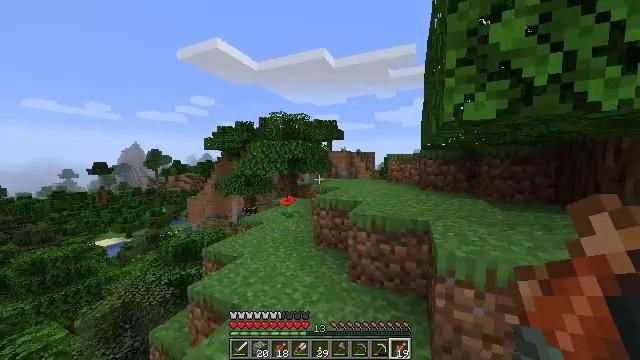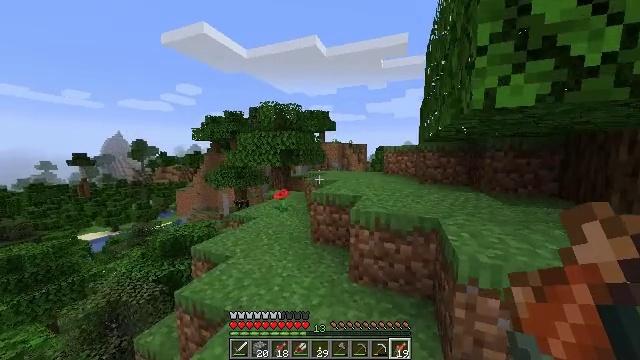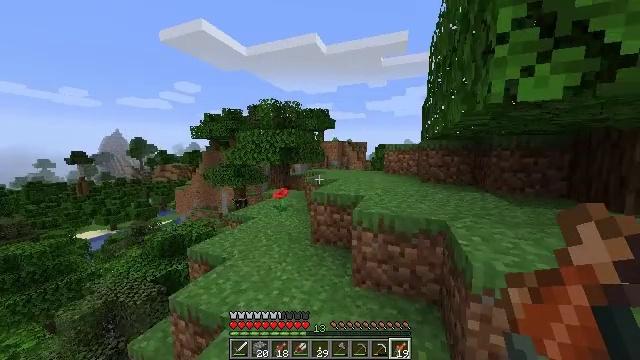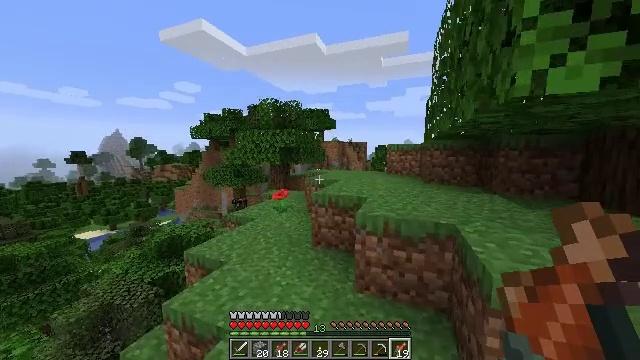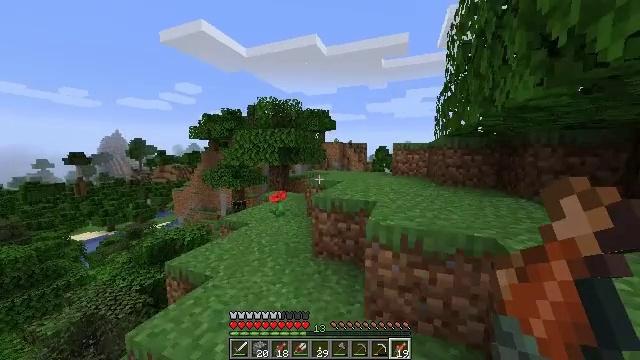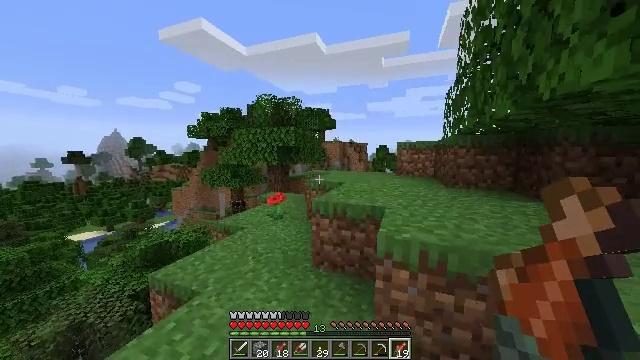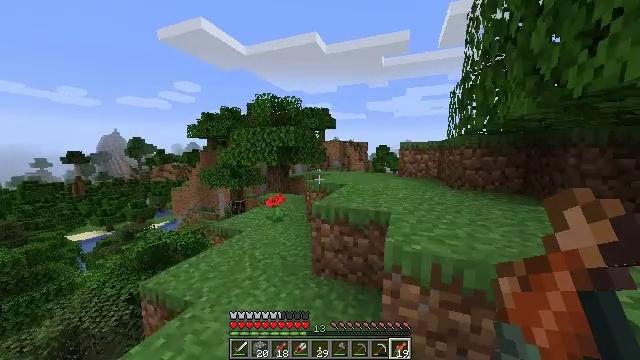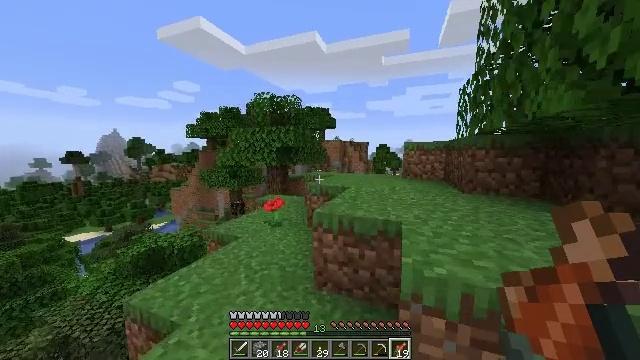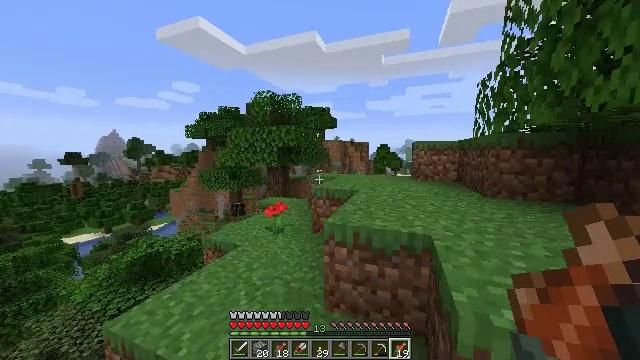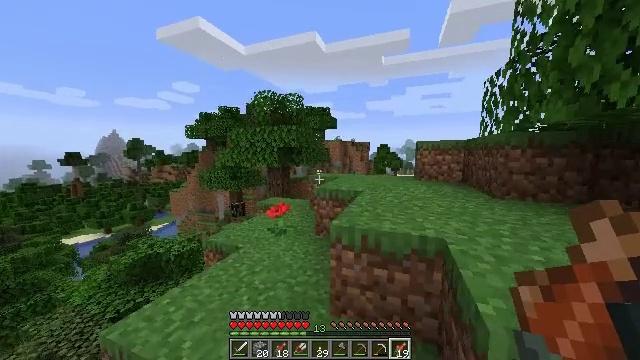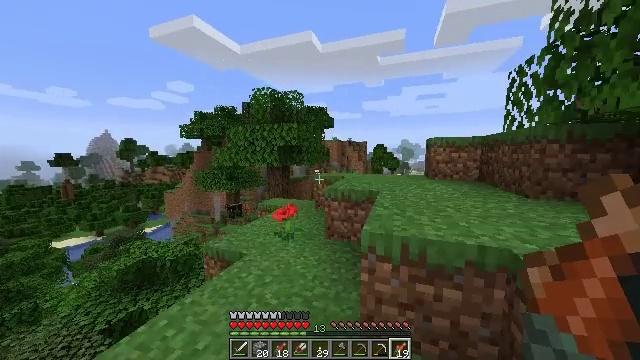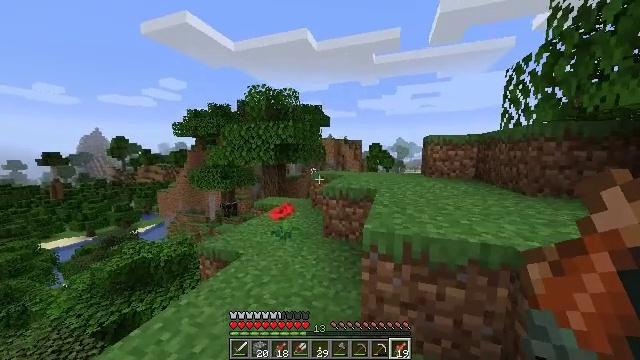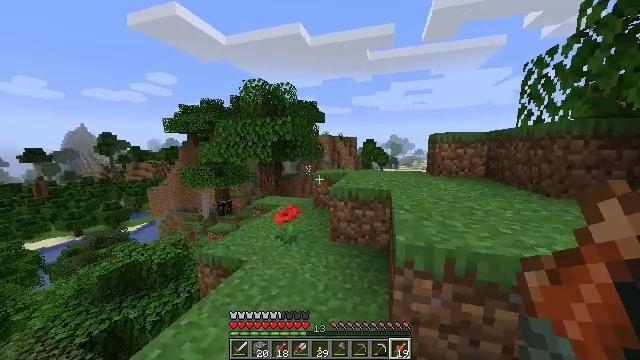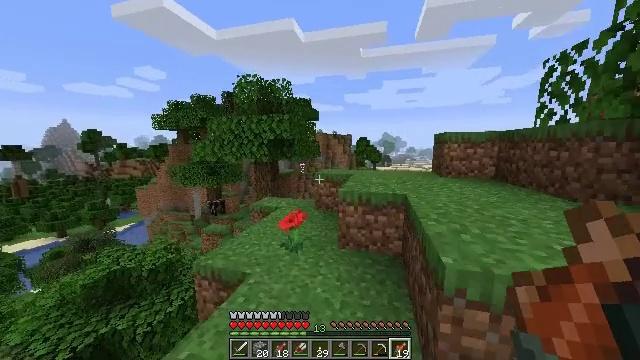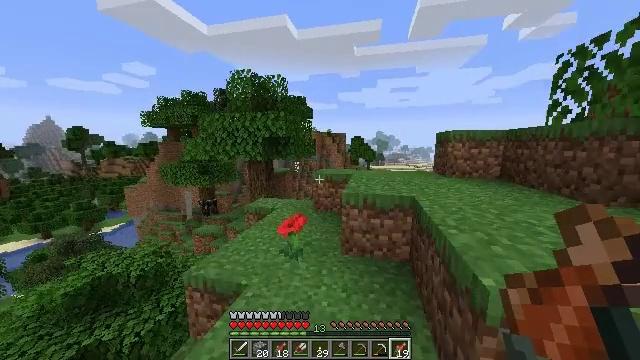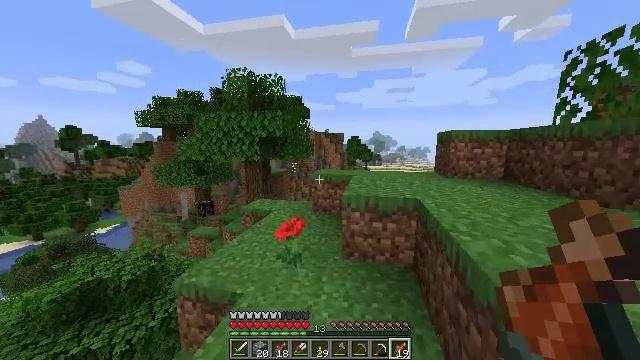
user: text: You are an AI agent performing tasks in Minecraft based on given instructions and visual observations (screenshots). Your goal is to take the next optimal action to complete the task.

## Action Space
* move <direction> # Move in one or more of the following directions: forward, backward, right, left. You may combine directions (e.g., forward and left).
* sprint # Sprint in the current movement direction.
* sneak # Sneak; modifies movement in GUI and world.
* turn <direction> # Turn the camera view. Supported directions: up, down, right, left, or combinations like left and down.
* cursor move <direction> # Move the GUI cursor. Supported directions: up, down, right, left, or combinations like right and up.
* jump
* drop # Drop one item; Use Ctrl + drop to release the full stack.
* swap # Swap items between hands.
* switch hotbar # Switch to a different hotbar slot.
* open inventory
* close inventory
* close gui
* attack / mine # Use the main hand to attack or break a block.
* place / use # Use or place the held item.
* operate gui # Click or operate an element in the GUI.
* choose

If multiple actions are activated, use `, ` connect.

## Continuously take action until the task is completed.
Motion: motion action
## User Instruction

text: Craft a light gray bed.
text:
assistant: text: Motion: move forward, turn right and down
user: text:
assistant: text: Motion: move forward
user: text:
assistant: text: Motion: move forward
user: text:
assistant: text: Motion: move forward
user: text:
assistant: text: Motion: move forward
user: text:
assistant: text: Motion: move forward
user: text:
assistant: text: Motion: move forward
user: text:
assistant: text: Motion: move forward and move left
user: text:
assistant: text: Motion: move forward and move left
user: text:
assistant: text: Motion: move forward and move left, turn right
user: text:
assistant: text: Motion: move forward and move left, turn right
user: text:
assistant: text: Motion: move forward and move left, turn right
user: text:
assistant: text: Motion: move forward and move left, turn right
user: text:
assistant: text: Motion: move forward, turn right
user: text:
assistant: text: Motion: move forward
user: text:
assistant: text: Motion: move forward
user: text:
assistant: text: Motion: move forward
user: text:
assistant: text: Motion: move forward
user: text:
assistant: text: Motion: move forward
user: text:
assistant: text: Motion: move forward
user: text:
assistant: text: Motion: move forward and move left
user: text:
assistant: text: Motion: move forward and move left
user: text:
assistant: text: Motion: move forward and move left, turn right and down
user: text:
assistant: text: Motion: move forward and move left, turn right and down
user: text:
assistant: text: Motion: move forward and move left, turn right and down
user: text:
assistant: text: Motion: move forward, turn right and down
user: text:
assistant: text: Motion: move forward, turn right and down
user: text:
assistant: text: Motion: move forward, turn down
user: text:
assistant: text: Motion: move forward, turn down
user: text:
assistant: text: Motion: move forward and move left, turn down